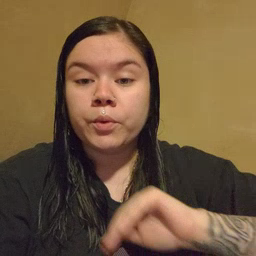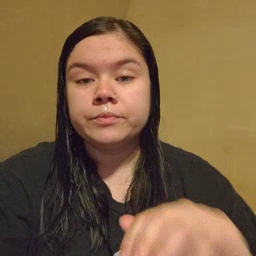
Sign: pool